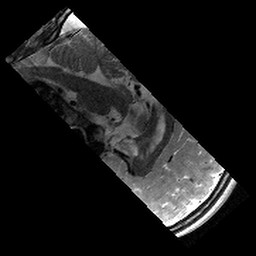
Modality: T2w
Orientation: sagittal
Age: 11
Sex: male
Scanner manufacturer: siemens
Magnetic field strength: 3 T
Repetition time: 9.23 s
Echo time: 0.067 s